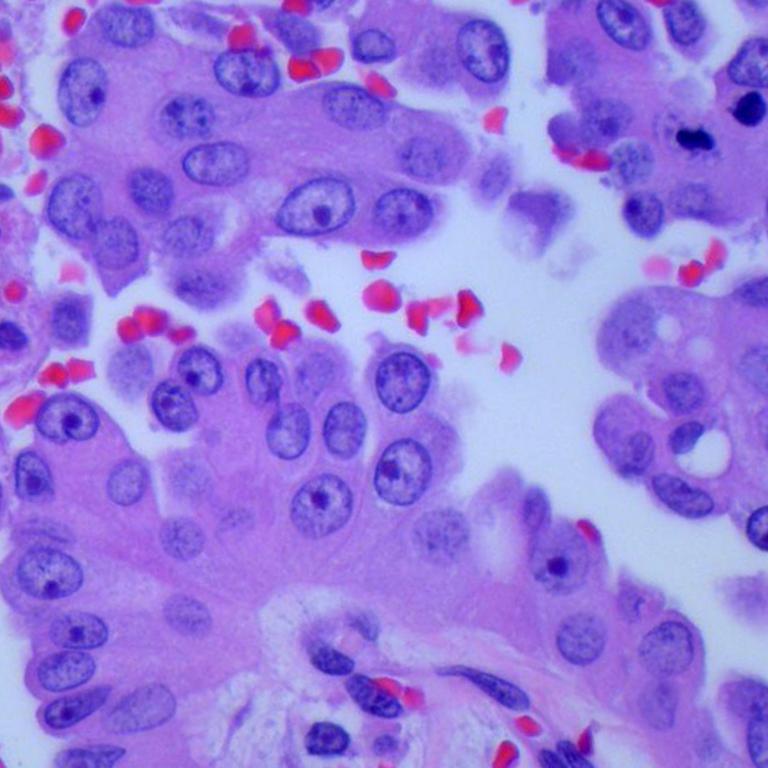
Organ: lung
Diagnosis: adenocarcinomas